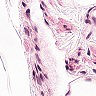
Metastatic tissue present: no